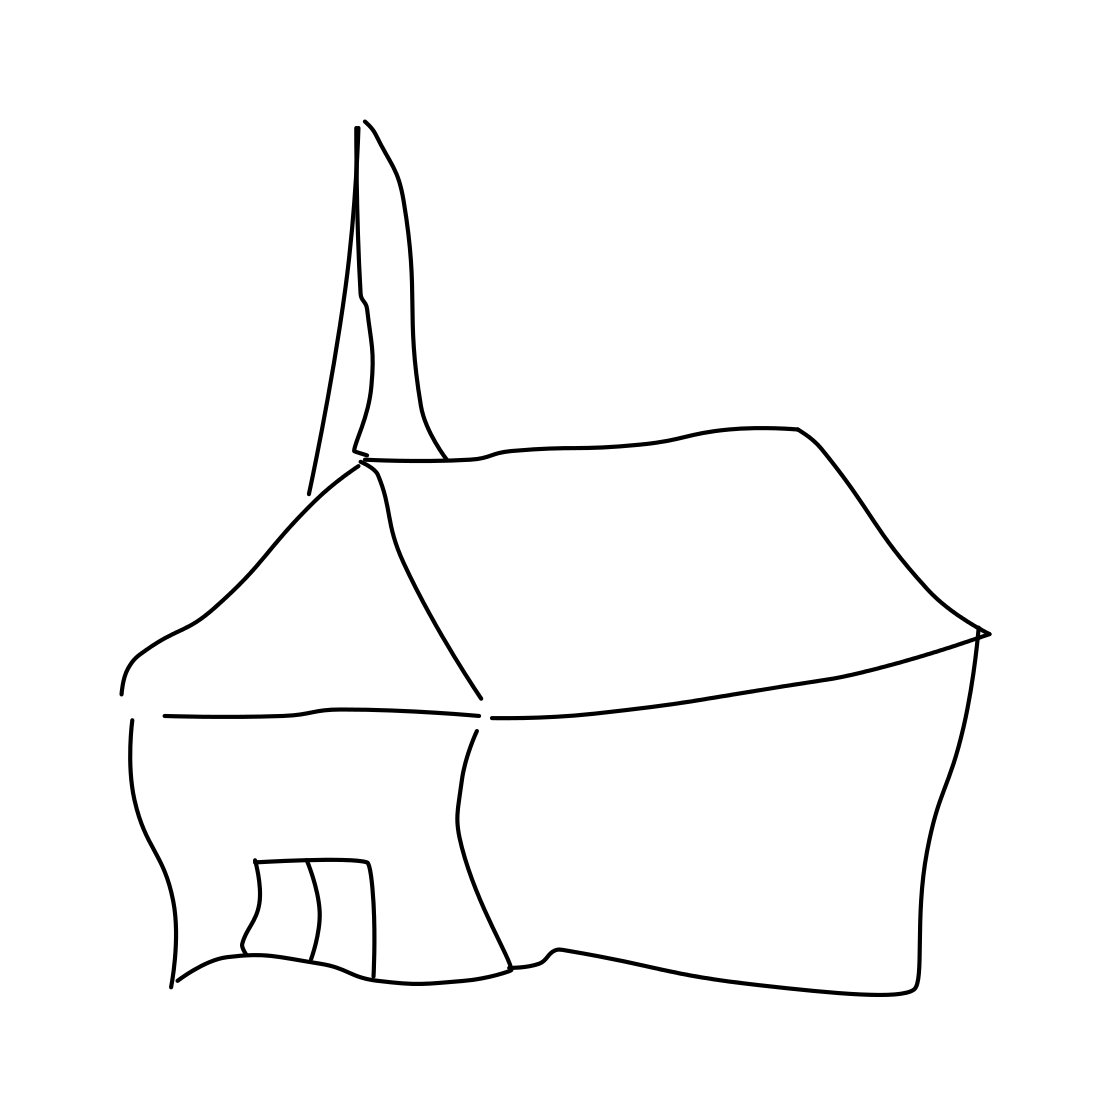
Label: church